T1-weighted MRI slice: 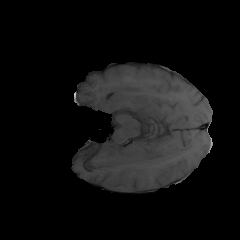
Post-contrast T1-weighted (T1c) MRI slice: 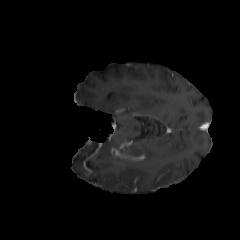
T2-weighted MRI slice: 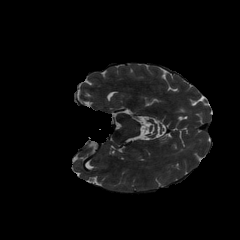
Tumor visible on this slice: no